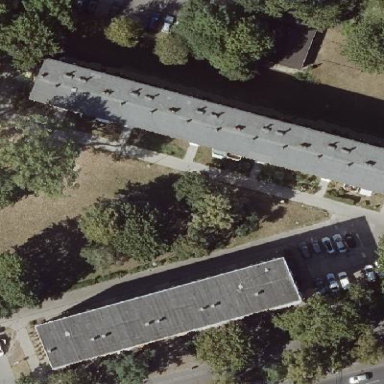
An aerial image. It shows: Image showing building with apartments.